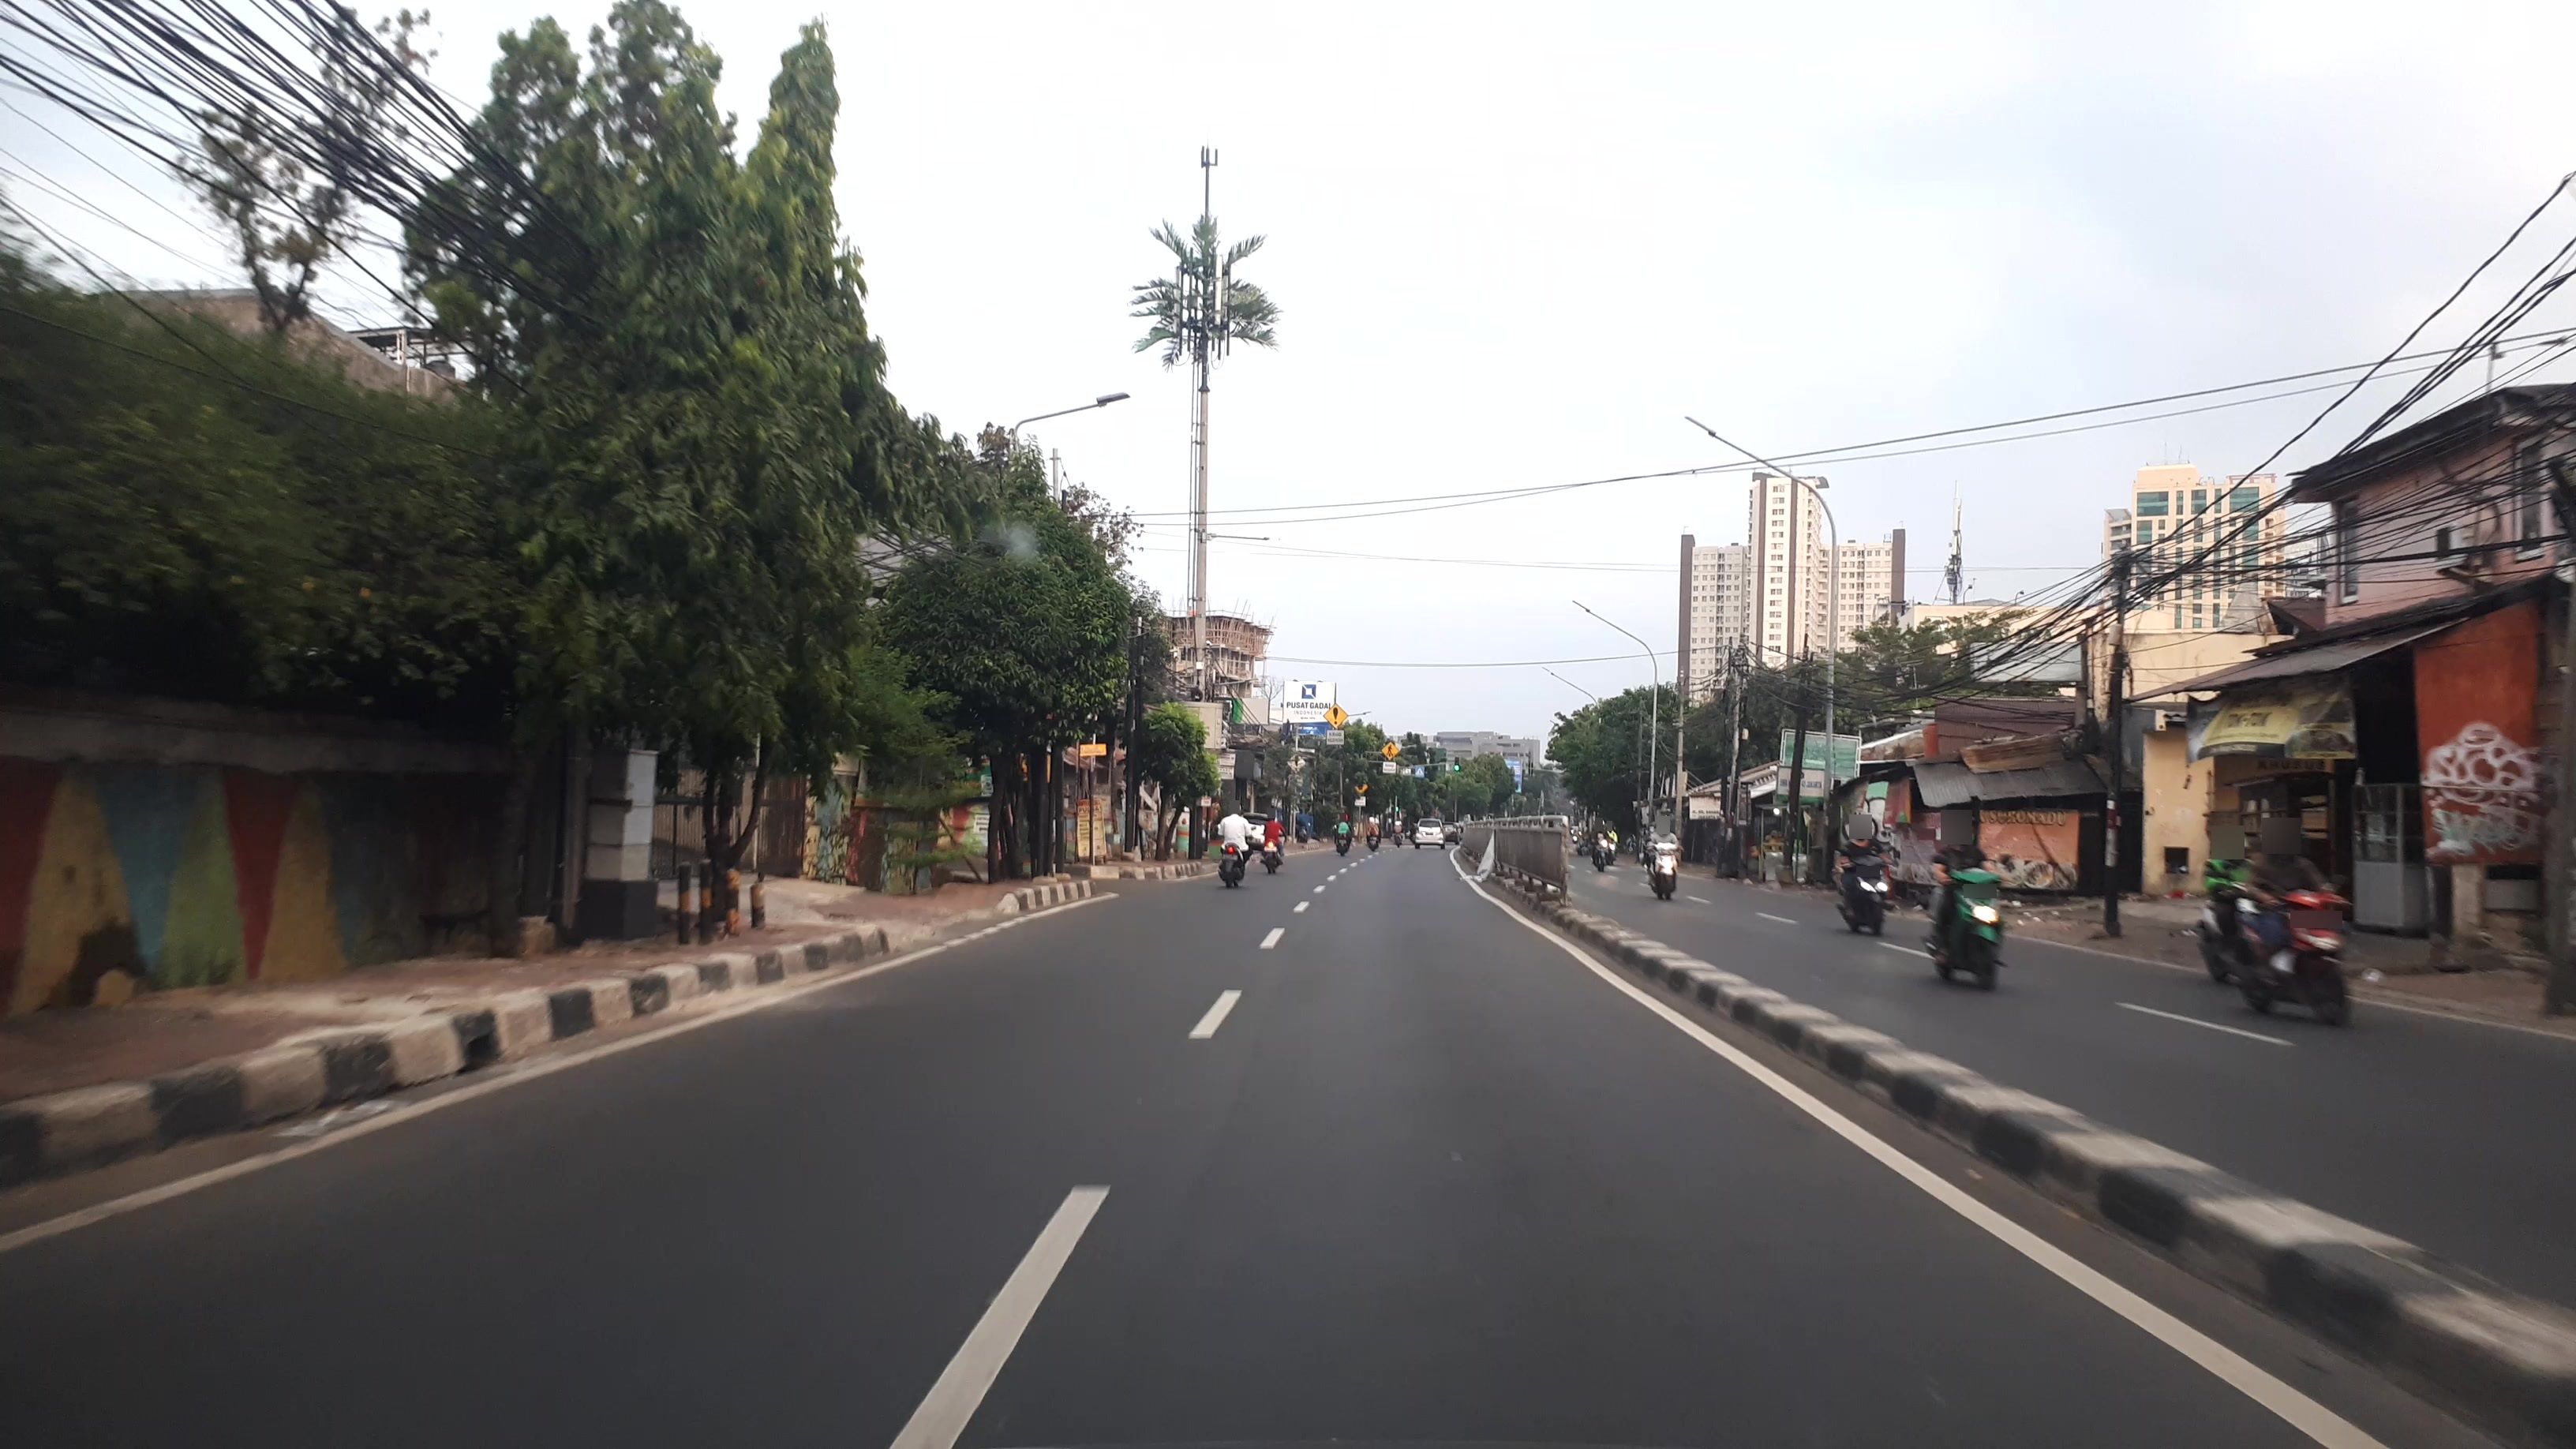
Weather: clear
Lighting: day
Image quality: good
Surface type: driving surface
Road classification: primary
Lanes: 2
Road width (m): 5
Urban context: urban centre
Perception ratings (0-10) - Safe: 7.83, Lively: 7.95, Beautiful: 5.5, Boring: 3.82, Depressing: 1.27, Wealthy: 2.37